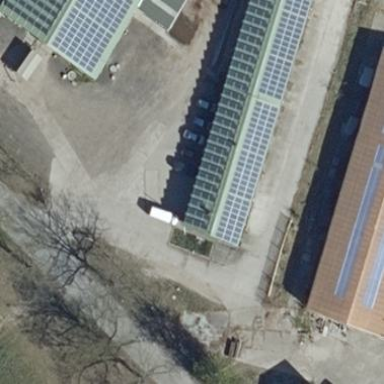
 generating electricity through photovoltaic methods."